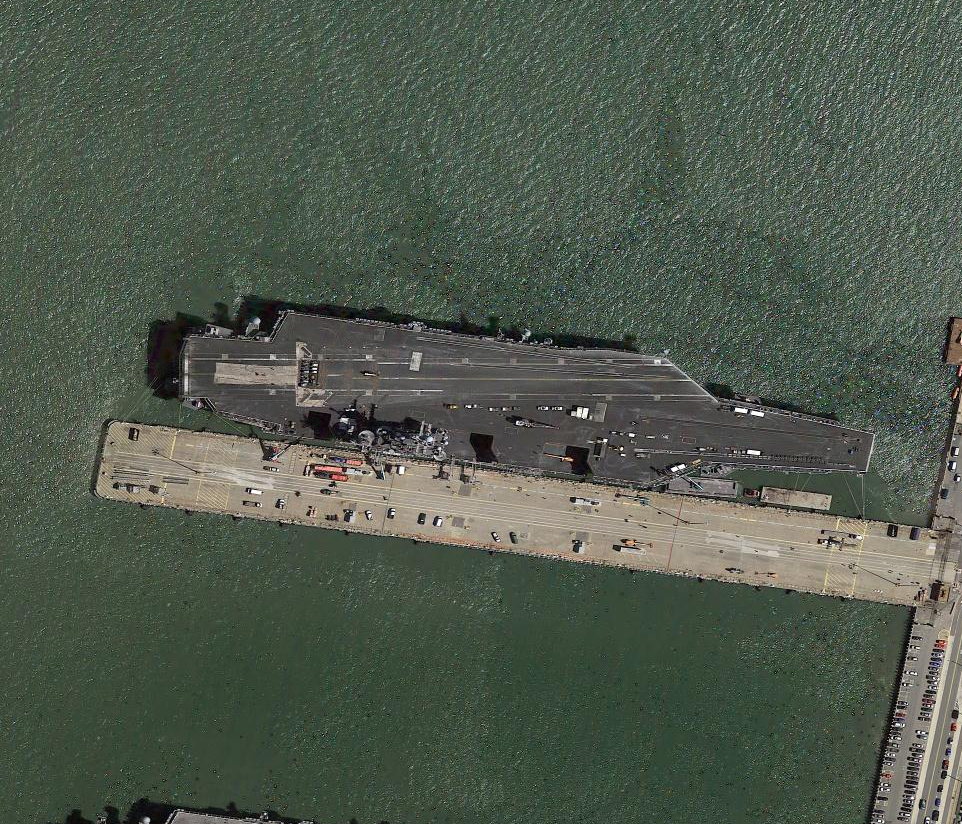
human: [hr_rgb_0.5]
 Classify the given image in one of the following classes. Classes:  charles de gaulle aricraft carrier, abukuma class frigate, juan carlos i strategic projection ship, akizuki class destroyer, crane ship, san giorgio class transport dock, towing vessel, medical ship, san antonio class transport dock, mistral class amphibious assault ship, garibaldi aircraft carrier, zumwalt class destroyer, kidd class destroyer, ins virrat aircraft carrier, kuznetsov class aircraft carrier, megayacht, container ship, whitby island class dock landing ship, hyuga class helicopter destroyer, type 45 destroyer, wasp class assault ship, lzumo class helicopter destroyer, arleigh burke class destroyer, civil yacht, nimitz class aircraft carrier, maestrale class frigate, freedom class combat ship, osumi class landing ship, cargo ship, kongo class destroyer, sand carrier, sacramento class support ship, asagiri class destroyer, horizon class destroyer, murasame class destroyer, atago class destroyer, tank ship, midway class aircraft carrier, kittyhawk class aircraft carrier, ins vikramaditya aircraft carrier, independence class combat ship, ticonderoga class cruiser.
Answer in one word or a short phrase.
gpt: Nimitz class aircraft carrier